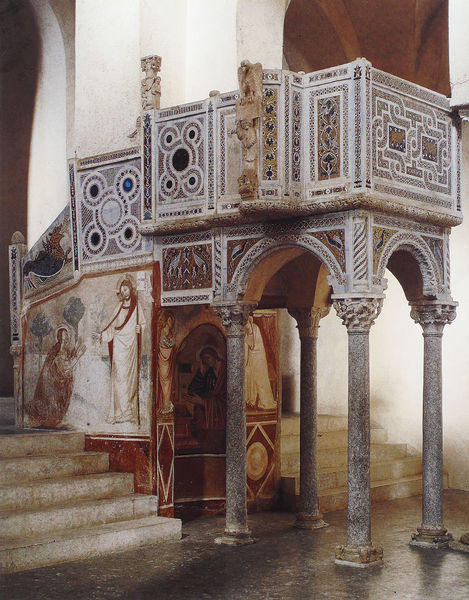
Titel: Kanzel in S. Giovanni del Toro, Ravello
Standort: Ravello, S. Giovanni del Toro (EU - I - Campanien)
Schlagwörter: weiß, braun, frau, marmor, säule, säulen, rot, muster, ornament, johannes, stein, bild, innenraum, kirche, kreis, empore, kuppel, treppe, stufen, bögen, gemustert, arkade, kreise, mosaik, arkaden, kapitell, heiligenschein, kanzel, jesus, basis, jünger, maria, magdalena, anbetung, stiege, noli, tangere, me